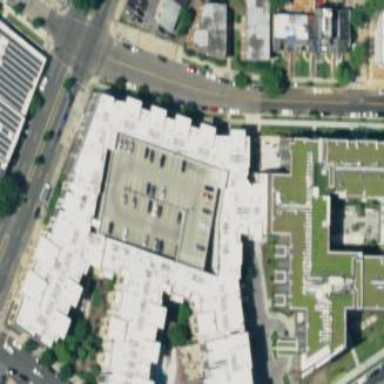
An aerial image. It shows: Multi-storey parking building.